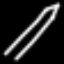
Label: pencil